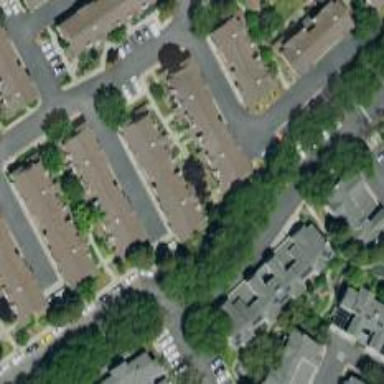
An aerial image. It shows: Alley classified as service road.